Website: bh-photo
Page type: address-validator
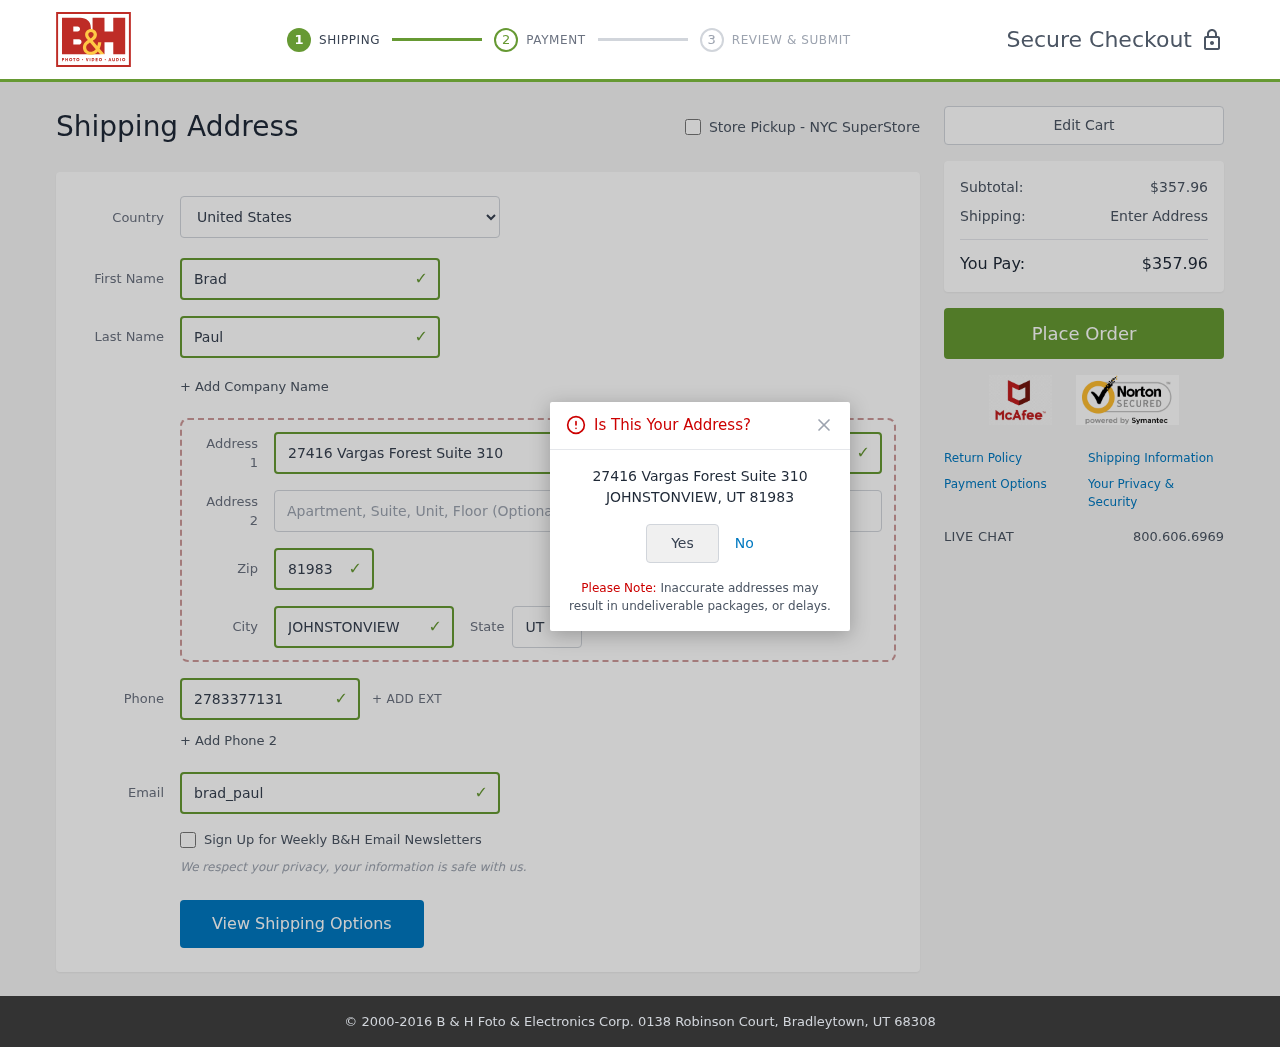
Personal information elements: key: PII_CITY
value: Johnstonview
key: PII_COUNTRY
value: United States
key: PII_EMAIL
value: brad_paul@gmail.com
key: PII_FIRSTNAME
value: Brad
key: PII_LASTNAME
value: Paul
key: PII_PHONE
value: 2783377131
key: PII_POSTCODE
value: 81983
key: PII_STATE_ABBR
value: UT
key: PII_STREET
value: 27416 Vargas Forest Suite 310
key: PII_CITY_CONFIRM
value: JOHNSTONVIEW
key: PII_POSTCODE_FULL
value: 81983
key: PII_POSTCODE_NUMERIC
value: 81983
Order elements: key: ORDER_SUBTOTAL
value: $357.96
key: ORDER_TOTAL
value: $357.96